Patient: sex M, age 64
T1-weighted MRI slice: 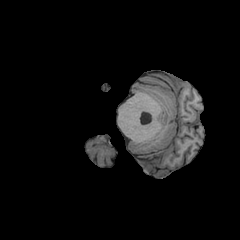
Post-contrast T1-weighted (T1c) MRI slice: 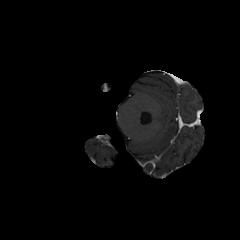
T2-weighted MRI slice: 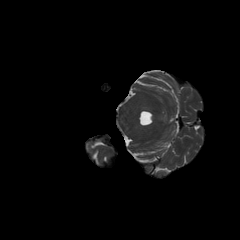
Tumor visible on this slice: no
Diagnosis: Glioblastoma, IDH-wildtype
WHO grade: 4